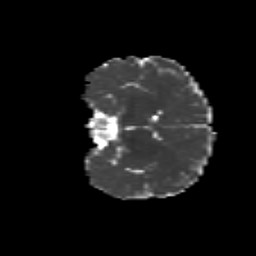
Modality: MD
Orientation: coronal
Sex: male
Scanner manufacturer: siemens
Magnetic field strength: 3 T
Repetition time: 5 s
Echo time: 0.071 s